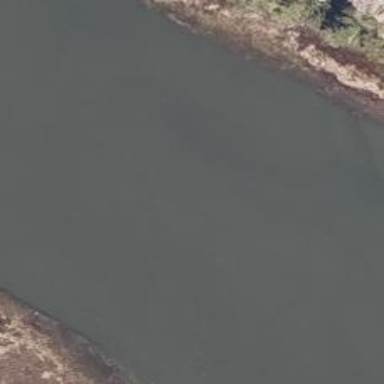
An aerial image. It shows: Tidal river flows in the area.